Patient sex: M
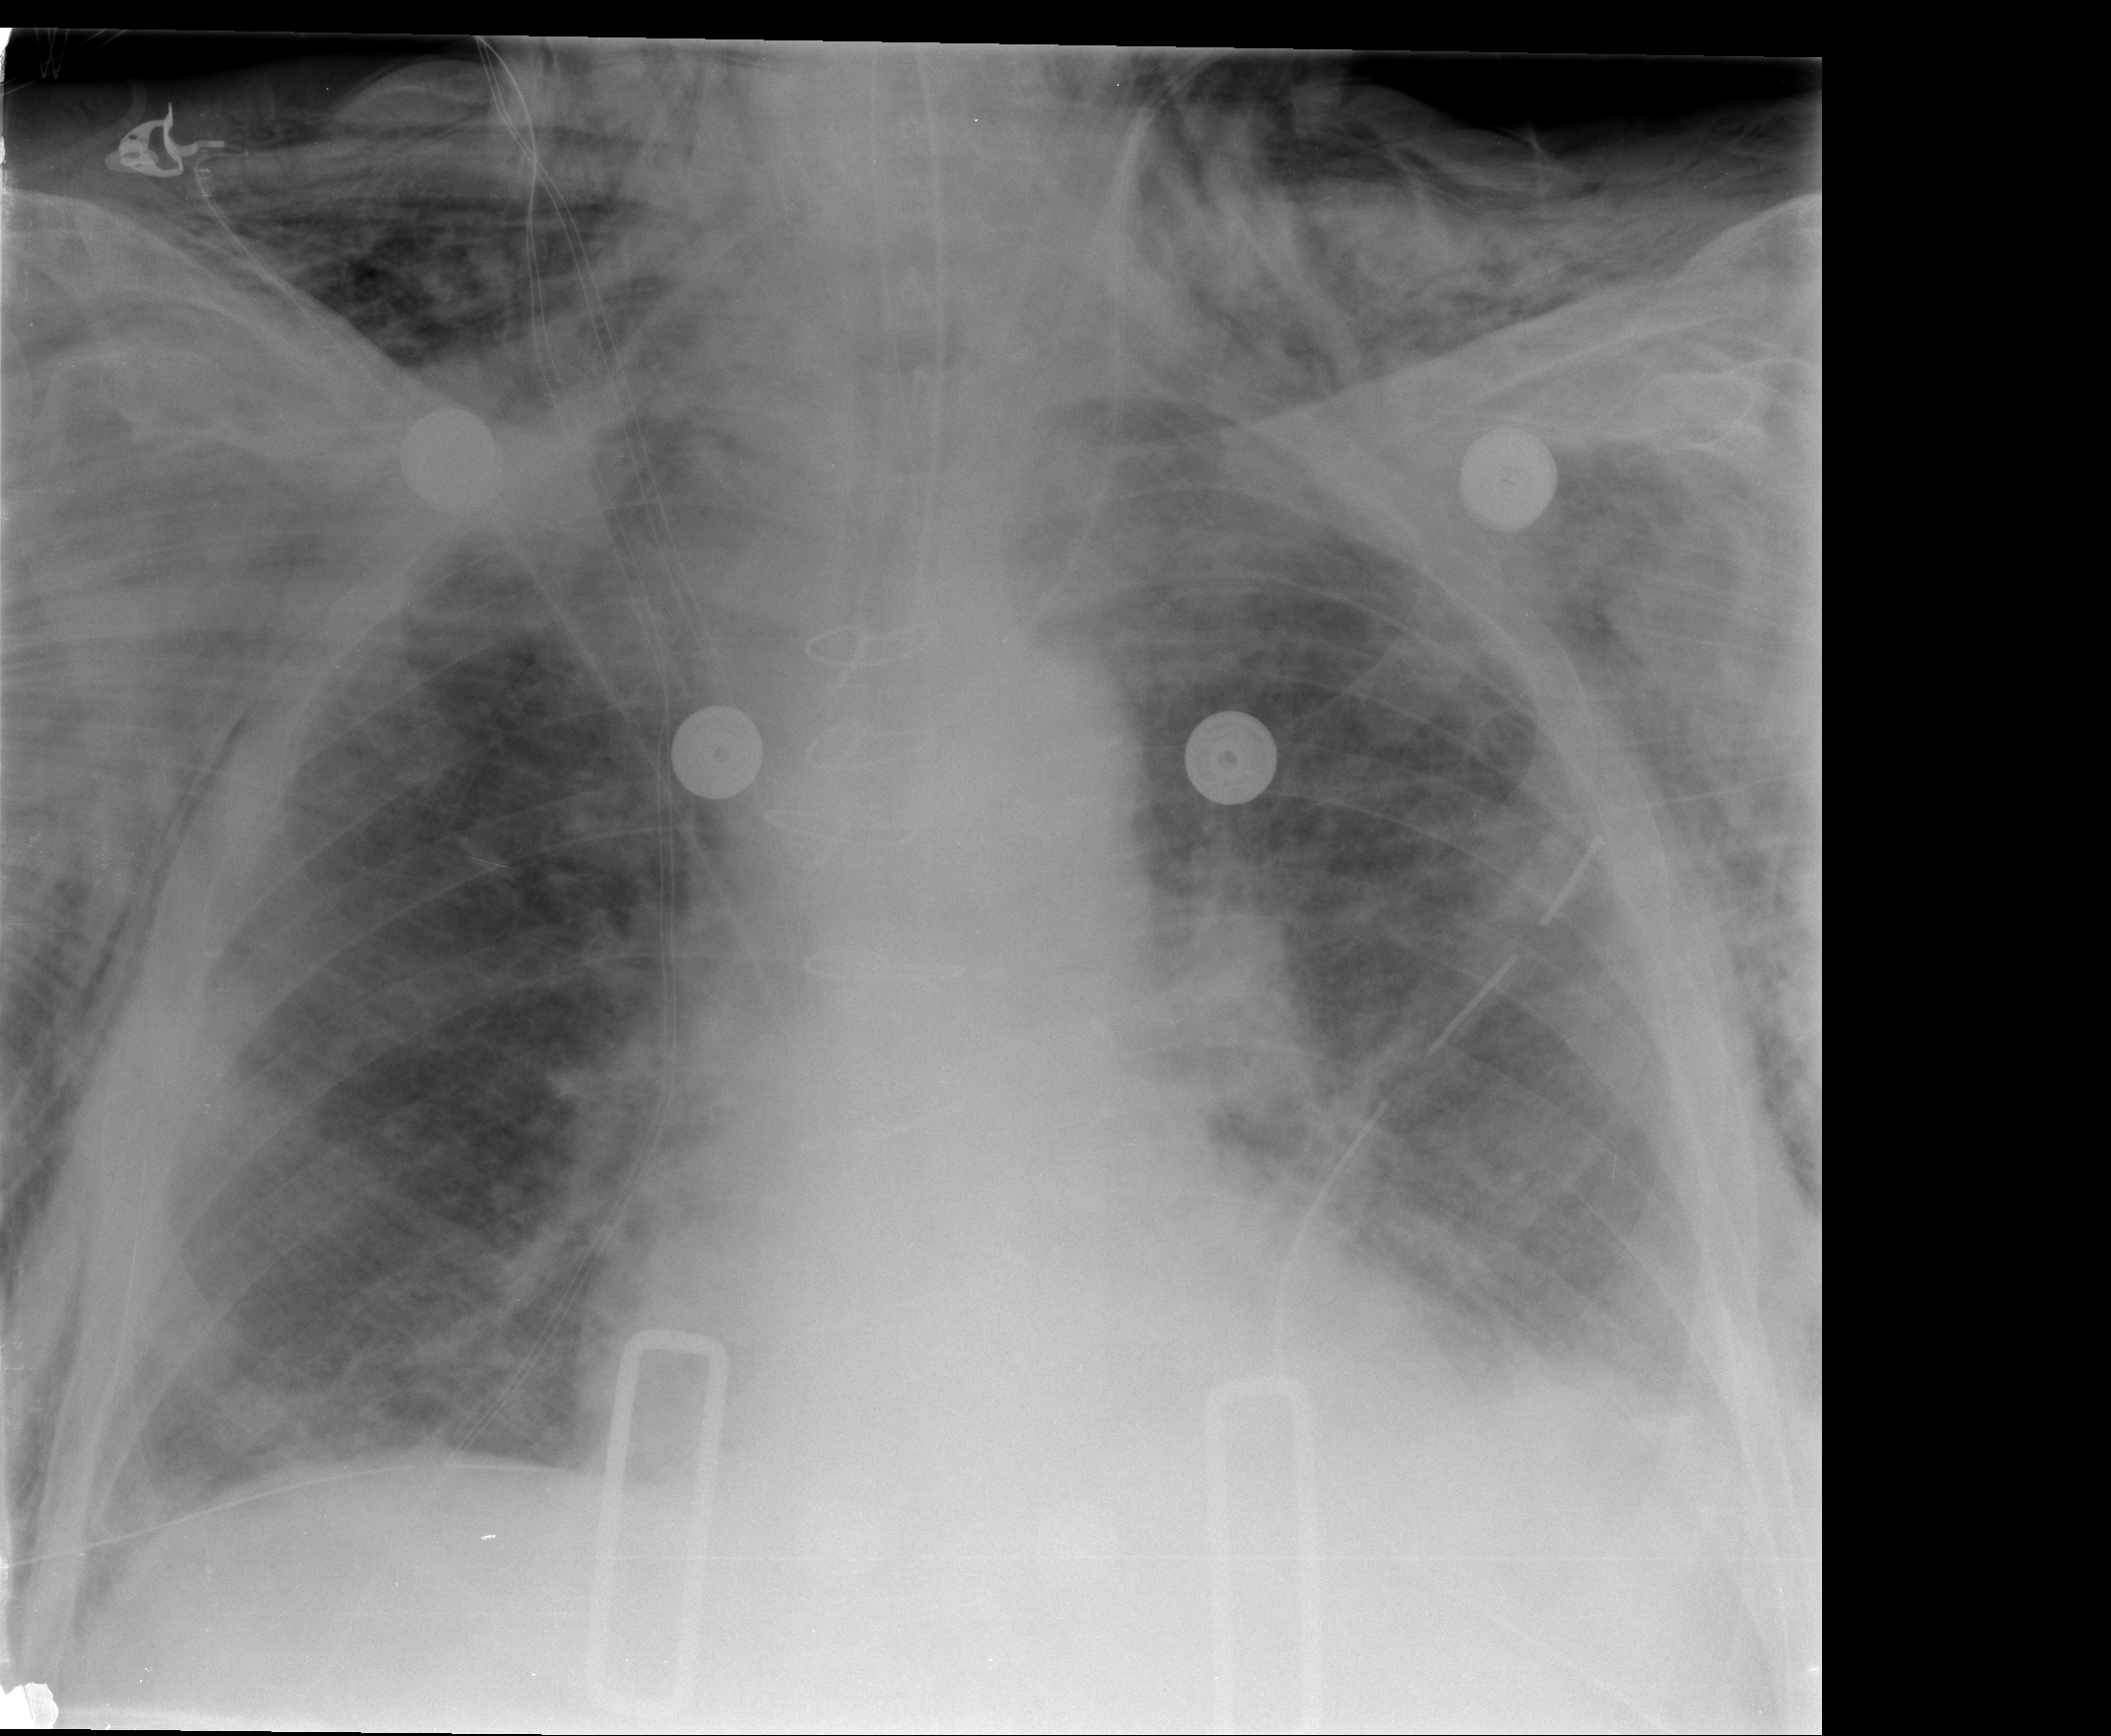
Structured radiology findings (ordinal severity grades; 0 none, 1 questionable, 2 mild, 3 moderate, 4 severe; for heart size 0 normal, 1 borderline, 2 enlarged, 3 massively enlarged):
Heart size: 0
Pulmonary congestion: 2
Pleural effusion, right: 0
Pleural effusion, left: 2
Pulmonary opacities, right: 0
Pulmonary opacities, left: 0
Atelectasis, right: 0
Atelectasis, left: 2